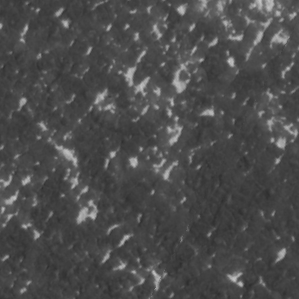
Label: frost